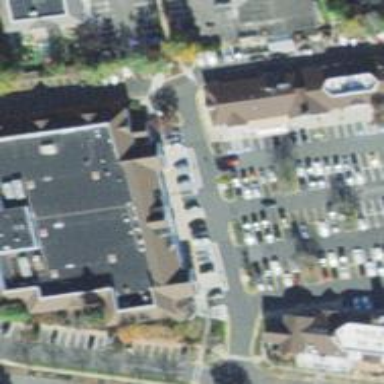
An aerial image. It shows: Supermarket located in building.